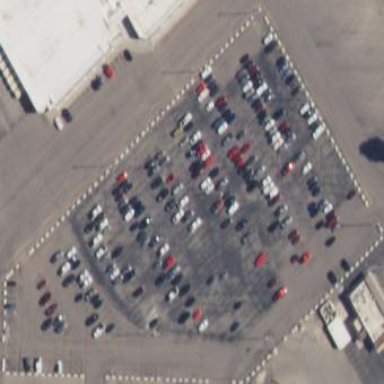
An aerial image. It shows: Parking area with park and ride facility.